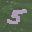
Label: 5